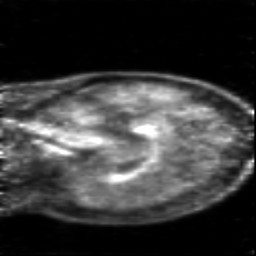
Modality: PET
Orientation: sagittal
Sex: female
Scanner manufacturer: siemens